Question: Friends,
I want to display a button in android like mentioned in screenshot.
Could anyone guide me through how to achieve this?

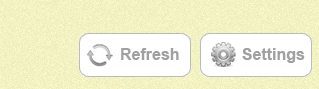
Answer: There is the <URL> which you can use for that.
But I'm not sure how to make the Text on the button look like the Text in your screenshot. I would simply create the image with the text and then use it for the 'ImageButton'.